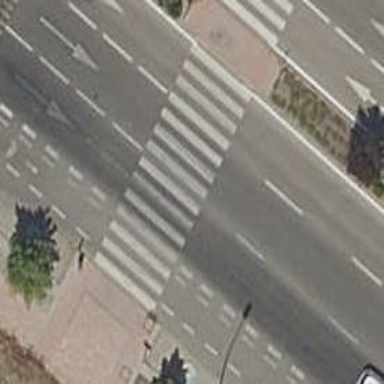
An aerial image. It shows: Marked crossing with traffic calming table.